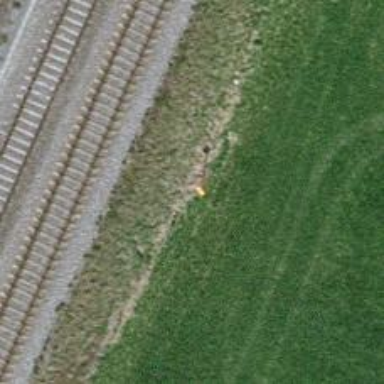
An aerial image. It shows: Pole supporting roof covering pipeline marker.